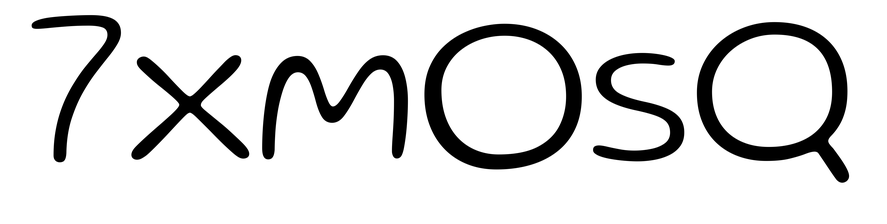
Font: Gluten_ExtraLight